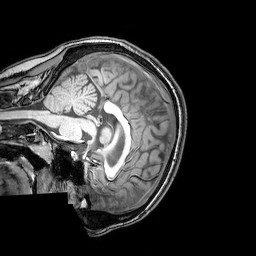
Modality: T1w
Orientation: sagittal
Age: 22
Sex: female
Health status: healthy
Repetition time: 0.081 s
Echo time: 0.037 s